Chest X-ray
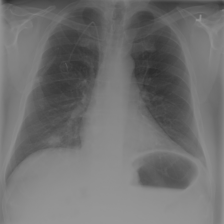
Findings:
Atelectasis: negative
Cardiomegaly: negative
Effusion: negative
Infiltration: negative
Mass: negative
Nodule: positive
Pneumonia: negative
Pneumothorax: negative
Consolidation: negative
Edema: negative
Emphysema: negative
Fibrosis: negative
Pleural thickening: negative
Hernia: negative